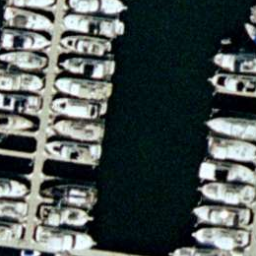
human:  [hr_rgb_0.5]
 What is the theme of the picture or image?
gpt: harbor